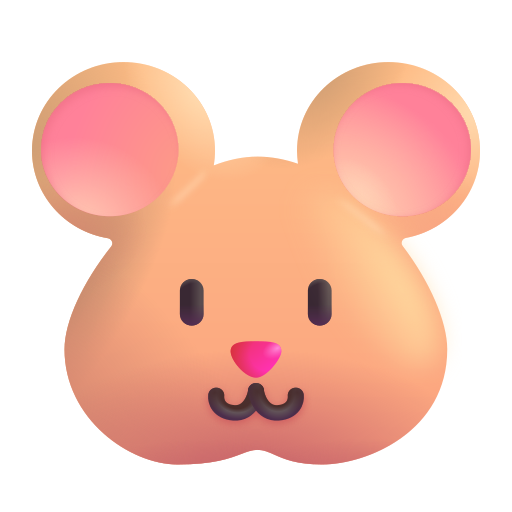
hamster color